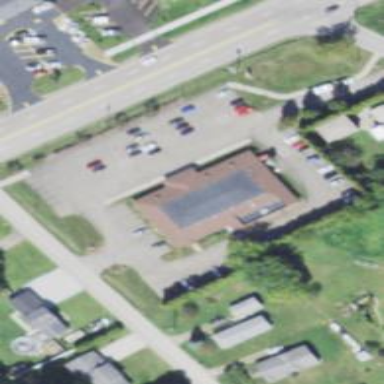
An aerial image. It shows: Healthcare clinic is depicted in the image.